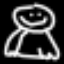
Label: frog